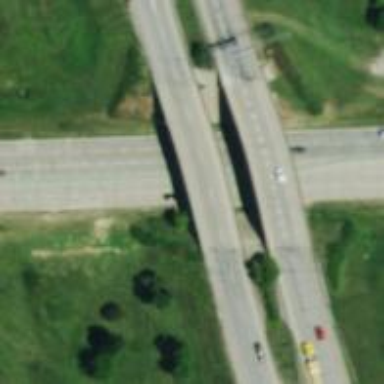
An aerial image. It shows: Motorway bridge with expressway features.